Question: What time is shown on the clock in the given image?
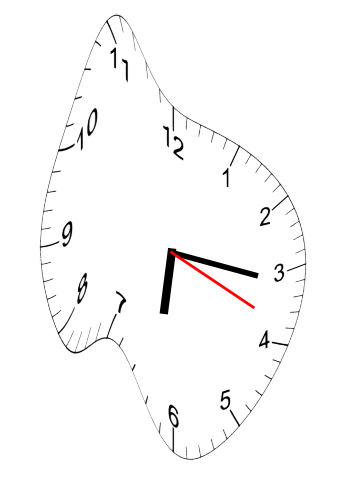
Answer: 06:16:19